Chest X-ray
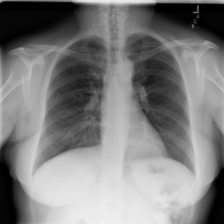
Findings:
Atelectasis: negative
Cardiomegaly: negative
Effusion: negative
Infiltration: negative
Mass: negative
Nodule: negative
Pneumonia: negative
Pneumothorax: negative
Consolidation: negative
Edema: negative
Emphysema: negative
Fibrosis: negative
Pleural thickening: negative
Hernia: negative